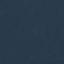
Land use / land cover: SeaLake